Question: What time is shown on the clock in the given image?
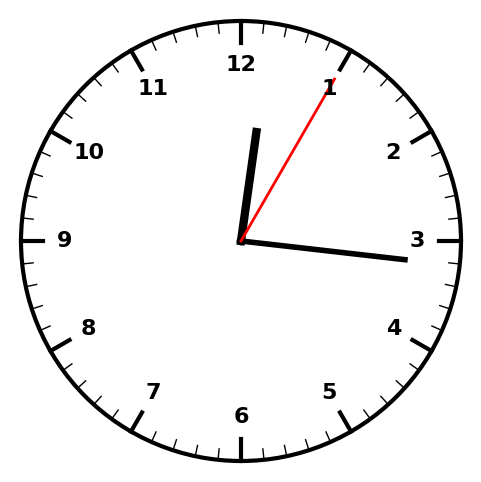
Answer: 12:16:05